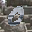
Label: 0